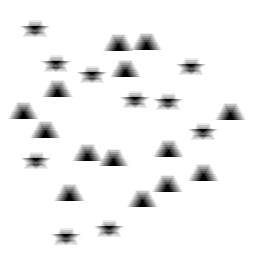
Squares: 0
Triangles: 14
Stars: 10
Total shapes: 24